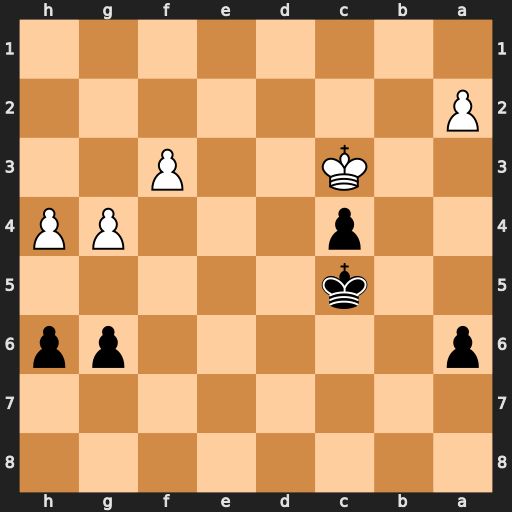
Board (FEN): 8/8/p5pp/2k5/2p3PP/2K2P2/P7/8
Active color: b
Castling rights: -
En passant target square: -
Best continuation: g5 hxg5 hxg5